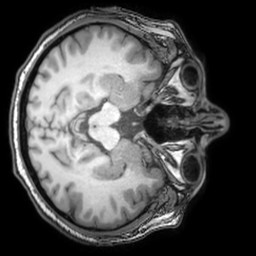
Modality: T1w
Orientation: axial
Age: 24
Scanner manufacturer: philips
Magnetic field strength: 3 T
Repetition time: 0.007 s
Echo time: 0.003501 s